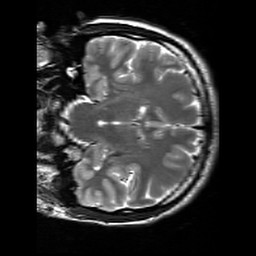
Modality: T2w
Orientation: coronal
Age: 18
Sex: male
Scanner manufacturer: siemens
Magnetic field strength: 3 T
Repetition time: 7 s
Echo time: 0.09 s